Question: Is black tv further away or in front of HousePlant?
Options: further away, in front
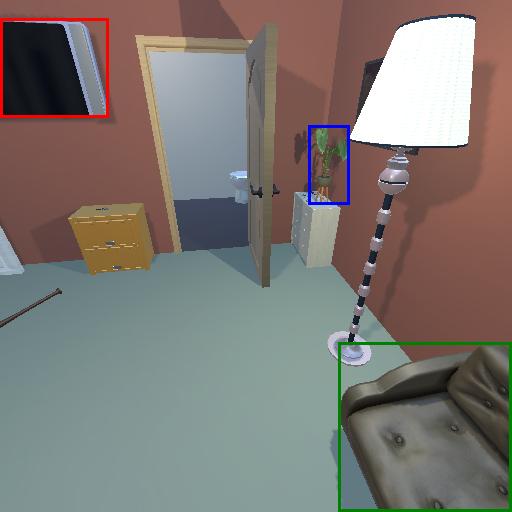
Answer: further away